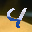
Label: 4